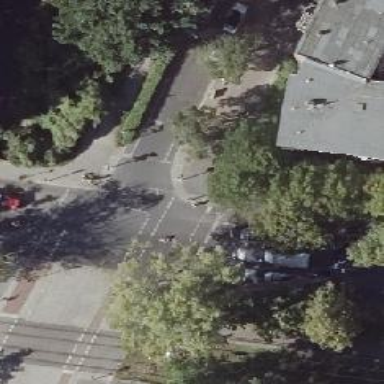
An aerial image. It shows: Primary highway with asphalt surface. There is parallel on-street parking lane on the right side and track for cyclists on the right side as well.